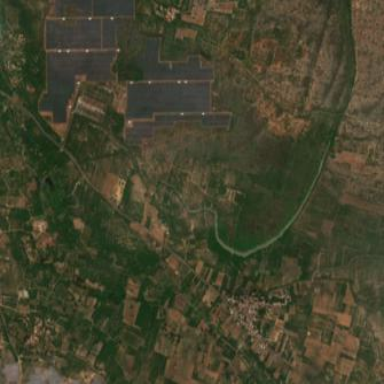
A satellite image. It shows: Solar power plant with photovoltaic panels generating electricity. The plant is surrounded by fence.